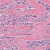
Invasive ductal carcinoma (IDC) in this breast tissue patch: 1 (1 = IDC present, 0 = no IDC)